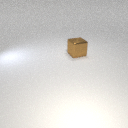
large brown metal cube